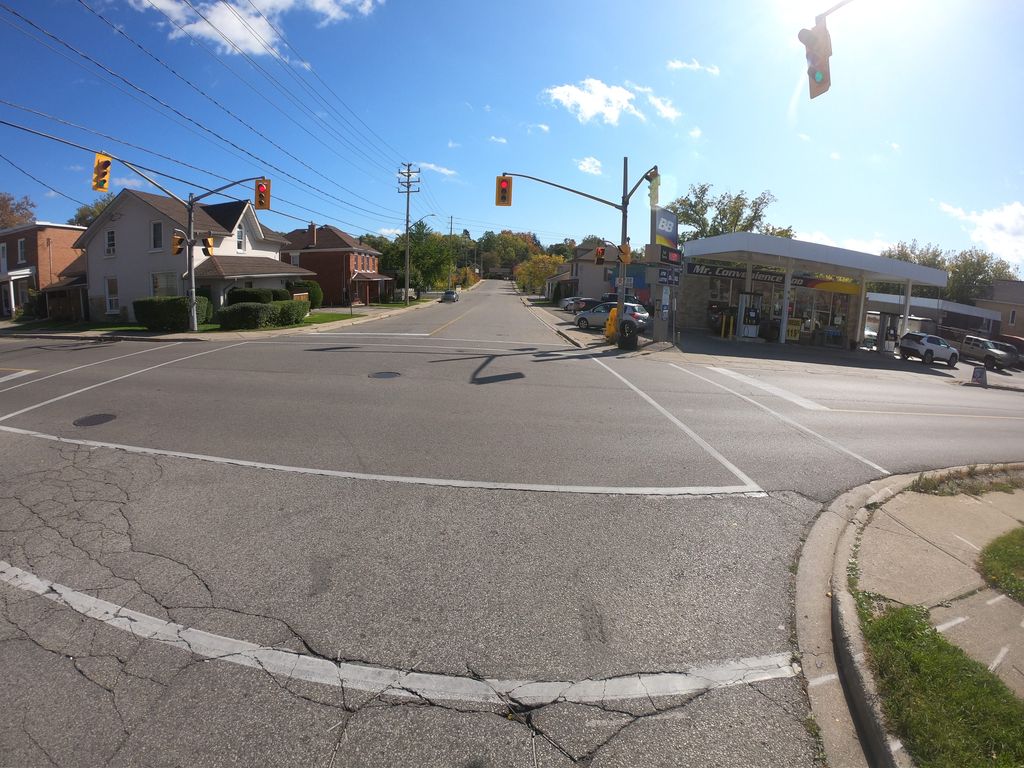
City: kitchener-waterloo